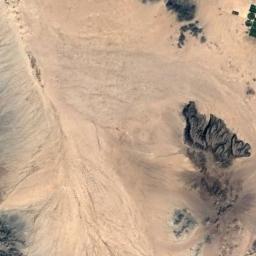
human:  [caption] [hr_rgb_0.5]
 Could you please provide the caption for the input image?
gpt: The  light yellow desert covers the brown bare land .

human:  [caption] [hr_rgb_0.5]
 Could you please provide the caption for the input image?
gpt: The desert has yellow sand, Some decayed rocks and dense plants .

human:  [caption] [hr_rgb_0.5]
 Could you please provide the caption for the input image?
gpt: There are many lines in the desert .

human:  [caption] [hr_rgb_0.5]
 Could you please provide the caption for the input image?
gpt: The yellow desert is next to the green land .

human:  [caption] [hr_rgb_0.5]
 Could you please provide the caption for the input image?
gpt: A desert with some black rocks .